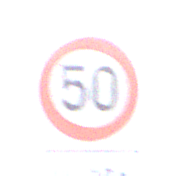
Verkehrszeichen: Geschwindigkeit50
Zusatzzeichen unten: ZeitangabenOhneBeschraenkungAufWochentage1
Umgebung: Outdoor, Suburban
Tageszeit: Midday
Wetter: Overcast
Licht: Natural
Jahreszeit: NotSpecified
Kontrast: LowContrast